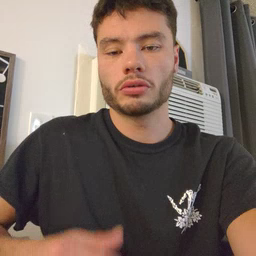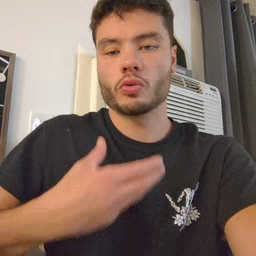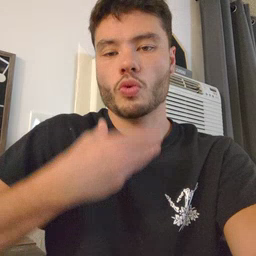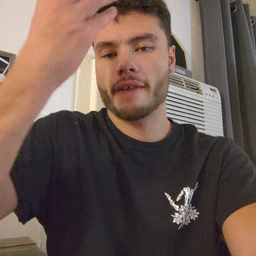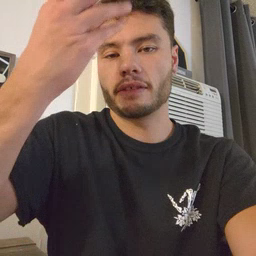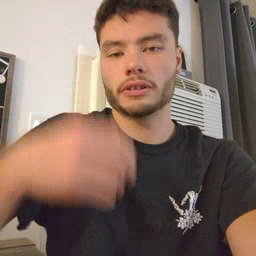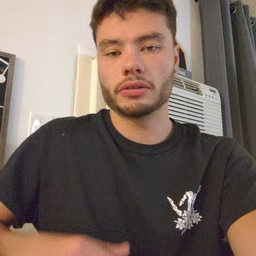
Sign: giraffe